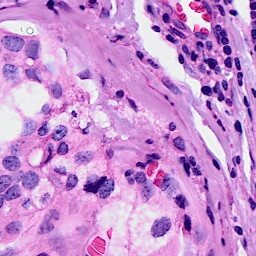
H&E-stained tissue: Breast